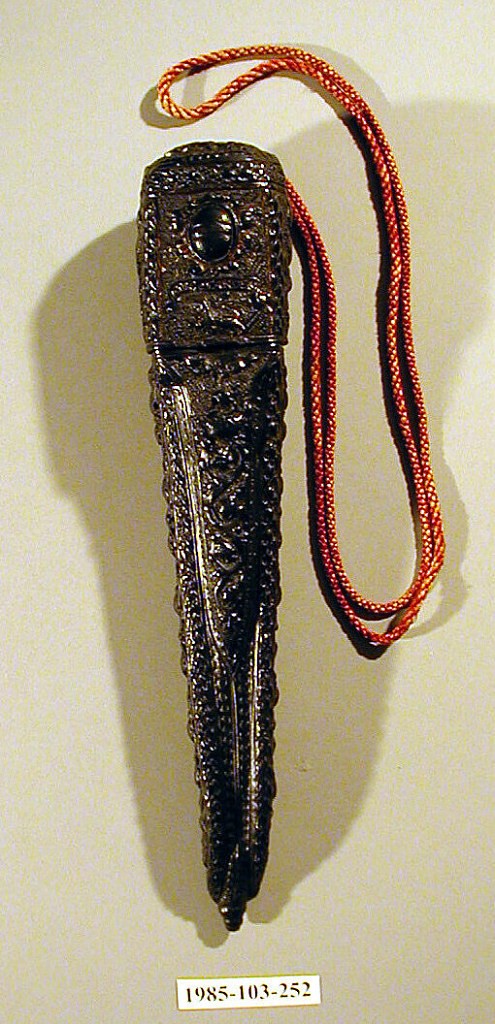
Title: Cutlery sheath and cap
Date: late 16th–early 17th century
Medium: Leather, silk
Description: Rectangular leather case for four implements, tapering towards the point. Case has scrolled pattern in relief with acanthus leaves, flowers and heads. A red silk cord attached to the back.

Lid of case slides over body (a). On front of lid an oval cartouche, a banner with the words SIC TANDEM and a lion. Rectangular leather case for four implements, tapering towards the point. Case has scrolled pattern in relief with acanthus leaves, flowers and heads. A red silk cord attached to the back.